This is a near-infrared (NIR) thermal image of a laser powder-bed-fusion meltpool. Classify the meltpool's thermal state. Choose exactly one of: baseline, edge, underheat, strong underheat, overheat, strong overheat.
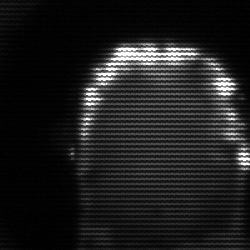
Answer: baseline